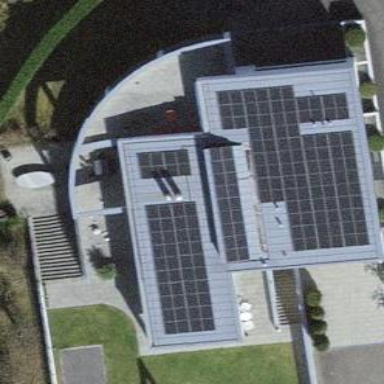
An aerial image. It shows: Solar power generator.